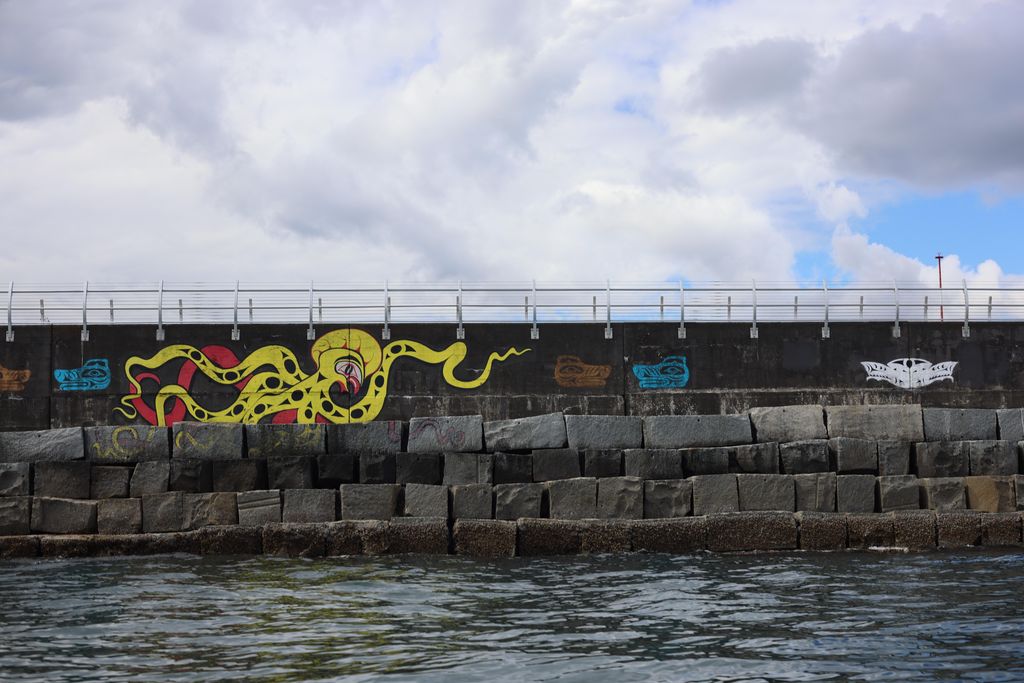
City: victoria